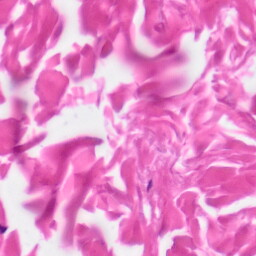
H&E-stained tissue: Skin